Current action and preconditions to check: trajectory_clear

Your task: For each precondition in the list above, predict whether it will hold at this action.

Consider the current scene as observed from the mobile robot's camera, and analyze the predicted future states of all dynamic agents (e.g., people, animals, vehicles, or any moving entities) within the NEXT SECOND.

IMPORTANT: Only answer "very likely" if you are absolutely certain—based on strong, clear evidence—that a dynamic agent will violate the precondition in the predicted future state. Do NOT answer "very likely" for unlikely, ambiguous, or low-probability risks.

Ask yourself for each precondition: Is there a high probability, with clear and convincing evidence, that the predicted future states of any dynamic agent will interfere with the predicted future state of the currently executing action within the NEXT SECOND, causing that precondition to fail?

Assess the risk level based on these predictions. Use "likely" or "very likely" if motions create a clear risk of interference.

Use "neutral" or "improbable" if agents are nearby but their predicted paths are clearly diverging or non-conflicting.

Failure Risk Categories: "very improbable", "improbable", "neutral", "likely", "very likely"

Answer Format: Output ONLY the probability_of_failure value from these categories: "very improbable", "improbable", "neutral", "likely", "very likely"

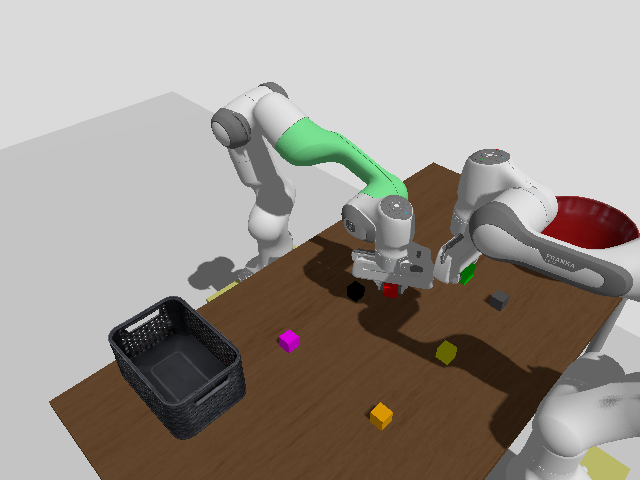

Answer: neutral